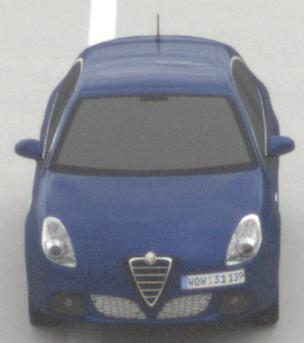
Make: Alfa Romeo
Model: Giulietta 1.4 TB 16V
Detailed model: Giulietta (940)
Model produced from: 2010/05
Model produced until: 2013/03
Doors: 5
Color: blue
Road condition: dry road
Daytime: midday
Contrast: low contrast